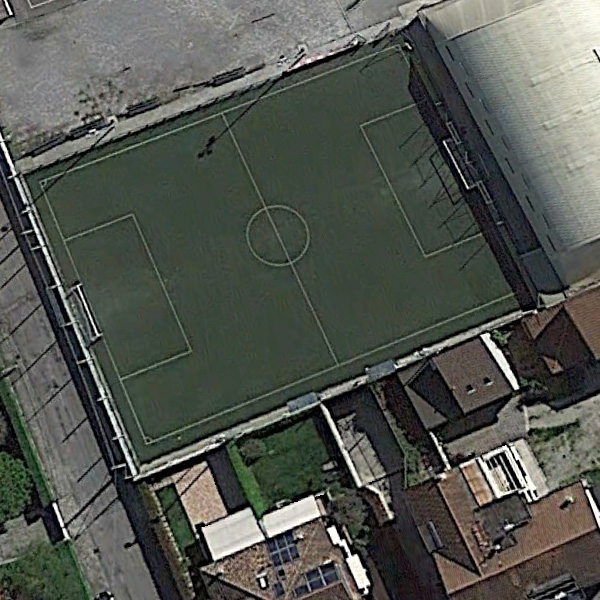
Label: Playground